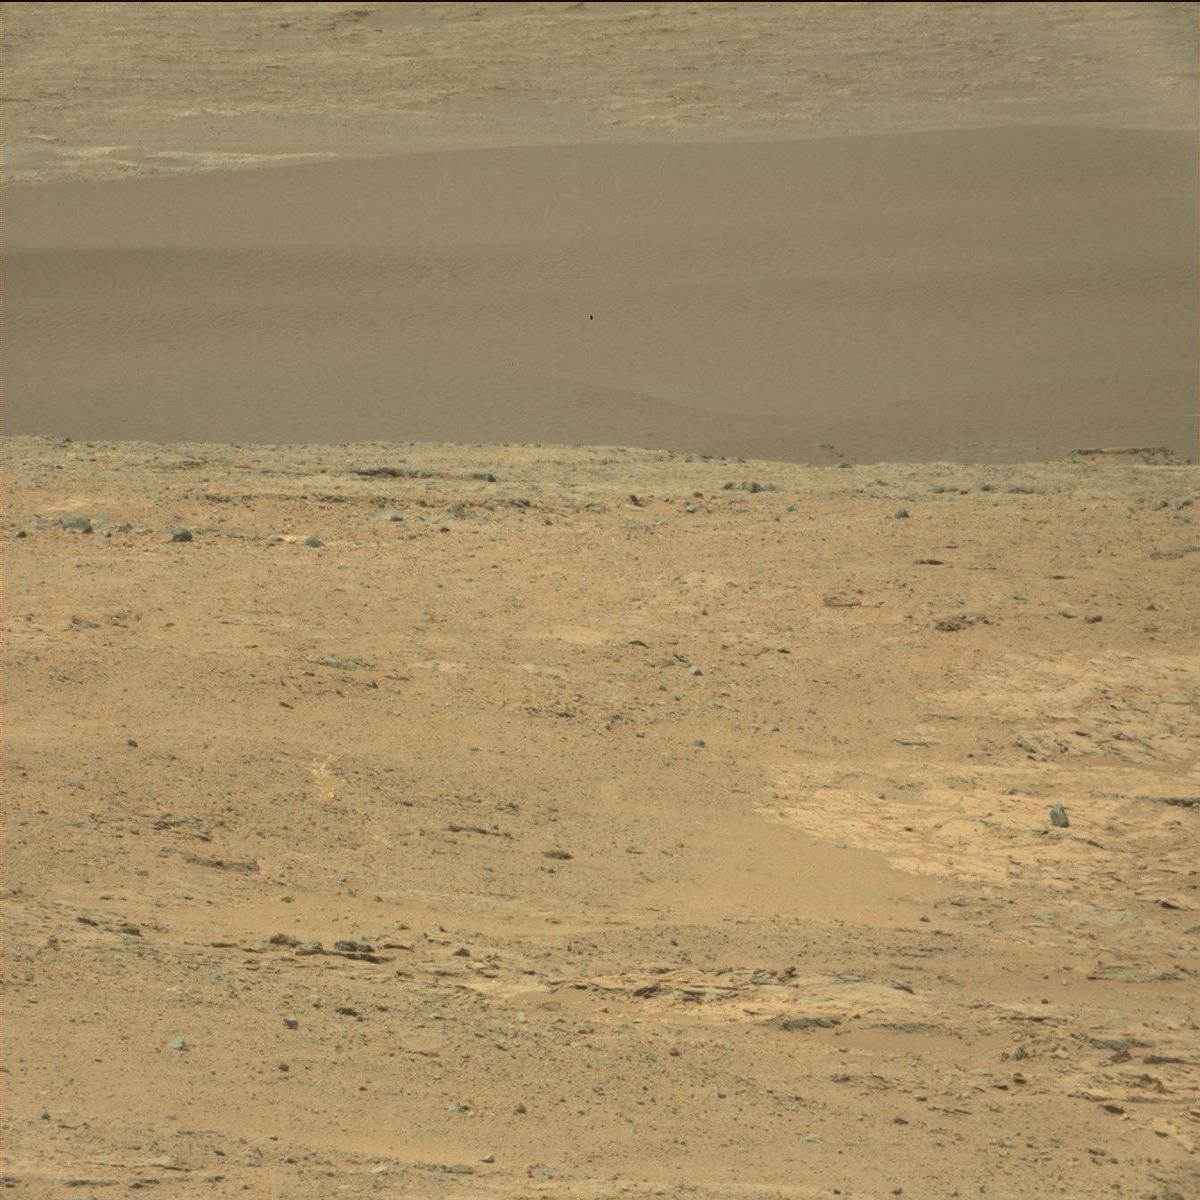
Terrain classes present: Bedrock, Ridge, Rock, Sand / Soil